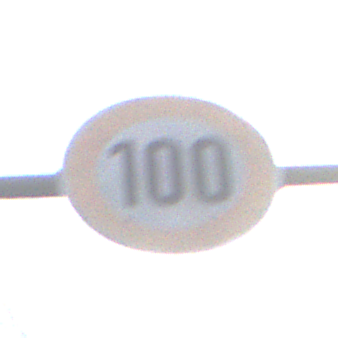
Verkehrszeichen: Geschwindigkeit100
Umgebung: Outdoor, Suburban
Tageszeit: SunriseSunset
Wetter: PartlyCloudy
Licht: Natural
Jahreszeit: NotSpecified
Kontrast: MediumContrast